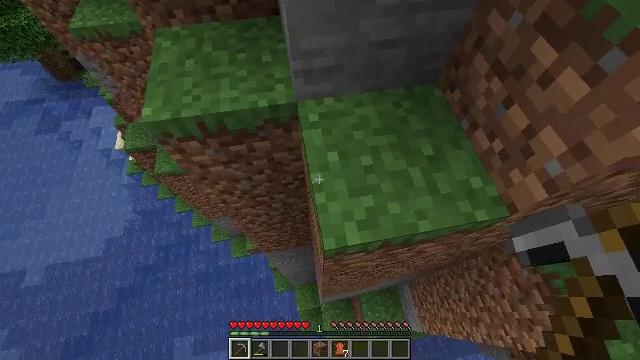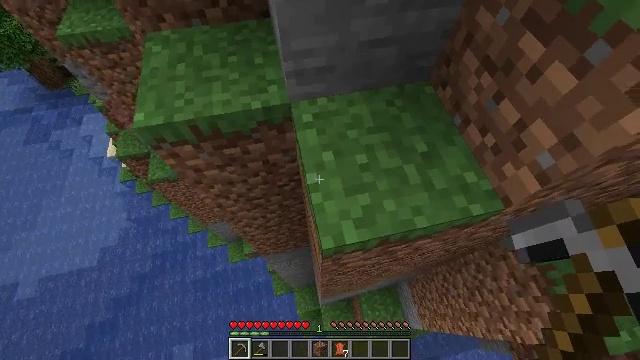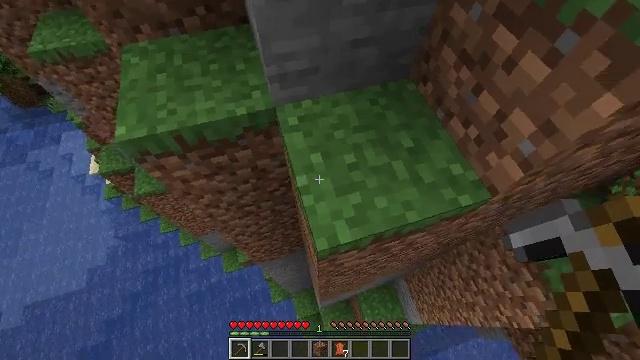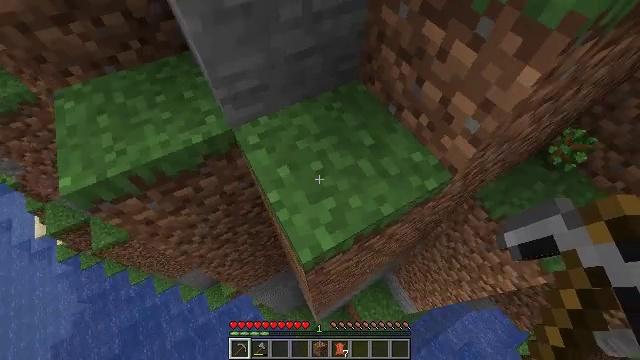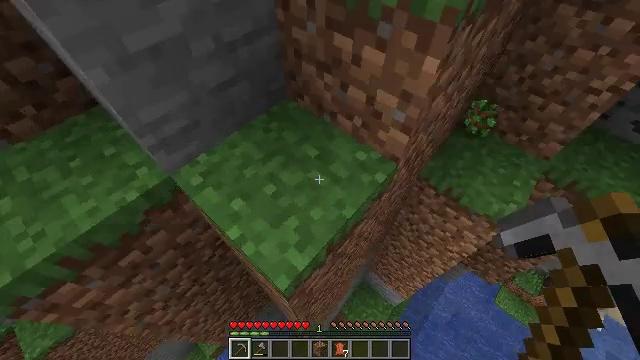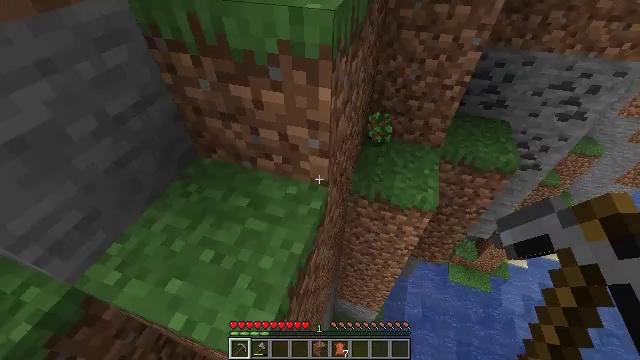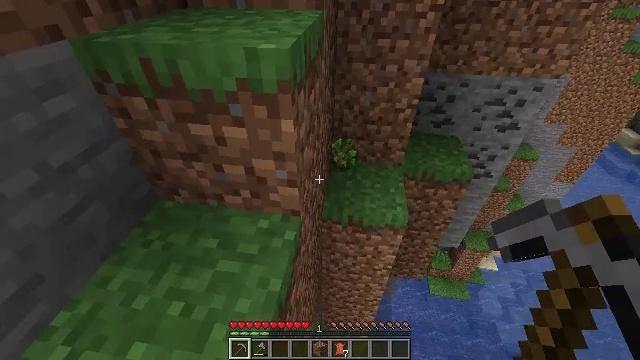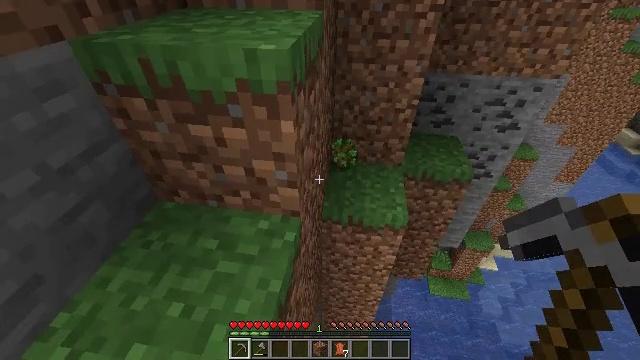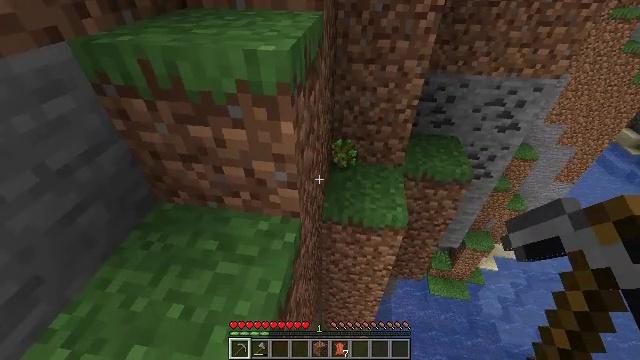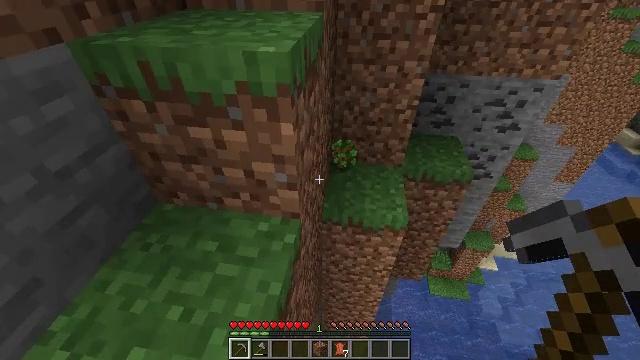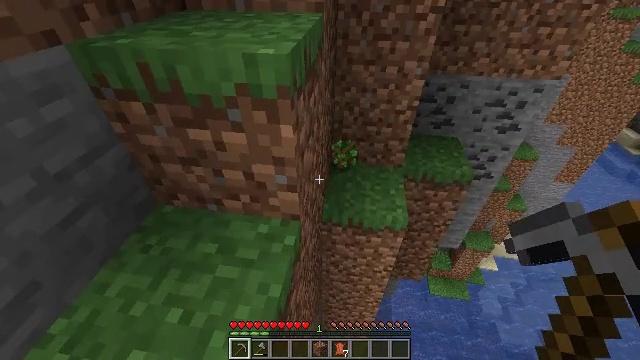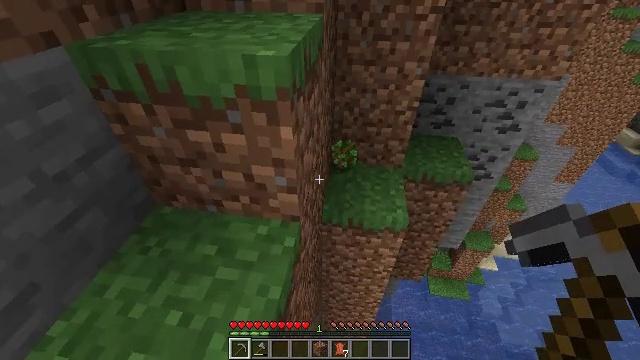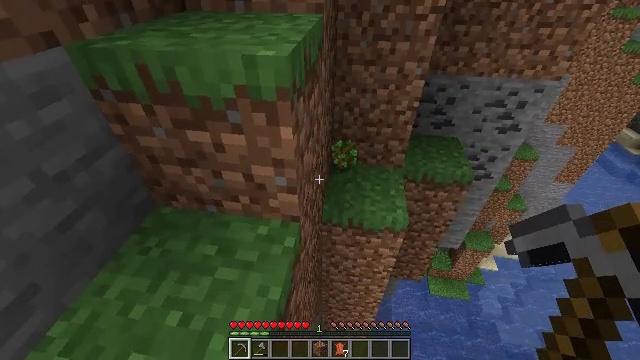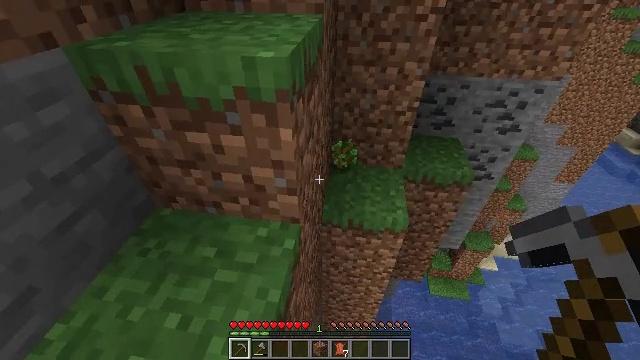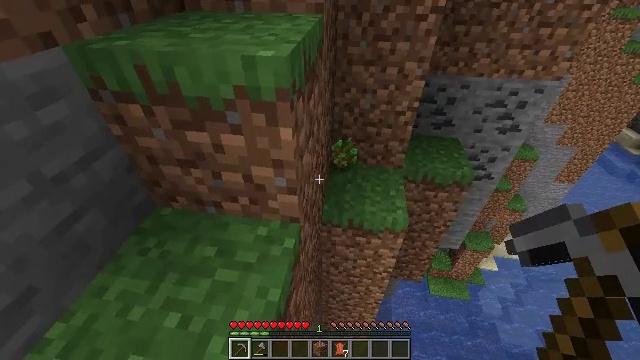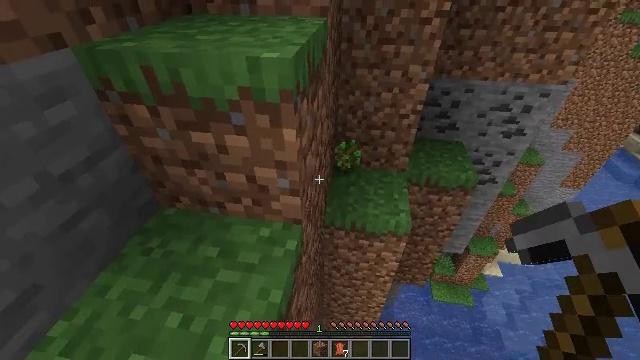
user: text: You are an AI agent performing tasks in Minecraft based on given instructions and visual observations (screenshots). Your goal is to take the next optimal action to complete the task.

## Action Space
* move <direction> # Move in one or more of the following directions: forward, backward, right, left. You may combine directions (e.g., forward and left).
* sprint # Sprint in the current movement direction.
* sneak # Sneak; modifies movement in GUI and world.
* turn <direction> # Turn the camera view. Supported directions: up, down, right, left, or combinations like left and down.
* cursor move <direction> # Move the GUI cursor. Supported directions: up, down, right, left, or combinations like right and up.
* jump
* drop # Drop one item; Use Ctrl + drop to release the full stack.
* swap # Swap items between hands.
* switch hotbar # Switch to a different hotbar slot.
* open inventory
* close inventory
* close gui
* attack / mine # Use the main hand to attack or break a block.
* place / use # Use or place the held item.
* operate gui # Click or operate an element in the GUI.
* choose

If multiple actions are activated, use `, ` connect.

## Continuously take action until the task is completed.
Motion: motion action
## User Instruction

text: Extract coal from the ore block.
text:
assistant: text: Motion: sneak, turn right
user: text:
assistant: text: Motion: sneak, turn right
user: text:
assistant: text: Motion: sneak, turn right and up
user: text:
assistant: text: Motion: sneak, turn right and up
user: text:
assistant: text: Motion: sneak, turn right and up
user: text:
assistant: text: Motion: sneak, turn right and up
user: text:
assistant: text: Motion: move right, sneak
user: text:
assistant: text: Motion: move right, sneak
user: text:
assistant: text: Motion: move right, sneak
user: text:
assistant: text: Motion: move right, sneak
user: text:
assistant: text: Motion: move right, sneak
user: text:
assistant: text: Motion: move right, sneak
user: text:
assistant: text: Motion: move right, sneak
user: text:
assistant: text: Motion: sneak
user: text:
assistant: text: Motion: sneak
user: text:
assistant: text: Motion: sneak, turn left and up
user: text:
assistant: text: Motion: sneak, turn left and up
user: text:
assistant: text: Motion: move forward and move left, sneak, turn right and up
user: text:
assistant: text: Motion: move forward and move left, sneak, turn right and up
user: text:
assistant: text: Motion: move forward and move left, sneak
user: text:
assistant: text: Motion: move forward and move left, sneak
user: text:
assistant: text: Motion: move forward and move left, sneak, turn right
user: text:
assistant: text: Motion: move forward and move left, sneak, turn right
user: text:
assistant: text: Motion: move forward, sneak, turn right
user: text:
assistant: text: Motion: move forward, sneak, turn right
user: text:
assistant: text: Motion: move forward, sneak, turn right
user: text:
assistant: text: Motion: move forward, sneak, turn right and down, jump
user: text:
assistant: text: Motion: move forward, sneak, turn right and down, jump
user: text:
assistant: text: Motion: move forward, turn right, jump
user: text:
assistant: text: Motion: move forward, jump